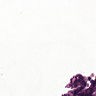
Metastatic tissue present: no